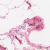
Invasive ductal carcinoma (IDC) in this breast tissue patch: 0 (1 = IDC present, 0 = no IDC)